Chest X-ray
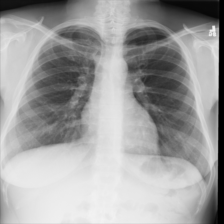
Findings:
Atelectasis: negative
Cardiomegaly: negative
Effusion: negative
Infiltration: negative
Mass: negative
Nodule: negative
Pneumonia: negative
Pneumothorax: negative
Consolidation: negative
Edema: negative
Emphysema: negative
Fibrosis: negative
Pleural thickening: negative
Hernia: negative